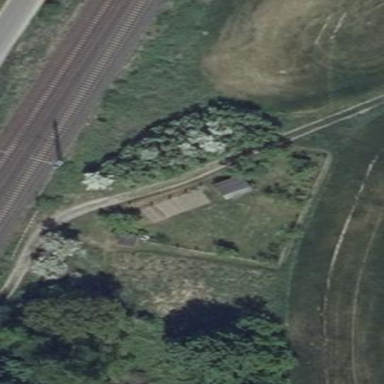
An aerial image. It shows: Fence surrounding allotments.